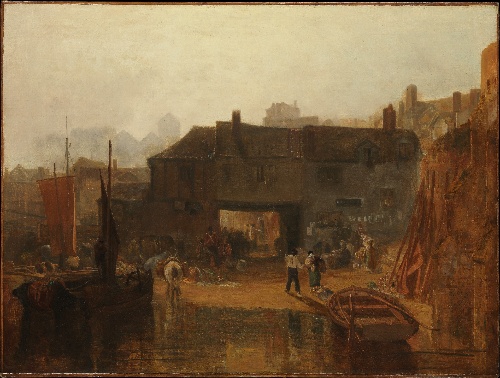
Title: Saltash with the Water Ferry, Cornwall
Artist: Joseph Mallord William Turner
Artist bio: British, London 1775–1851 London
Date: 1811
Object type: Painting
Classification: Paintings
Medium: Oil on canvas
Dimensions: 35 3/8 x 47 1/2 in. (89.9 x 120.7 cm)
Department: European Paintings
Credit line: Marquand Collection, Gift of Henry G. Marquand, 1889
Accession year: 1889
Repository: Metropolitan Museum of Art, New York, NY
Tags: Buildings|Men|Women|Boats